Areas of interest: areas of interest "Sport and cultural"
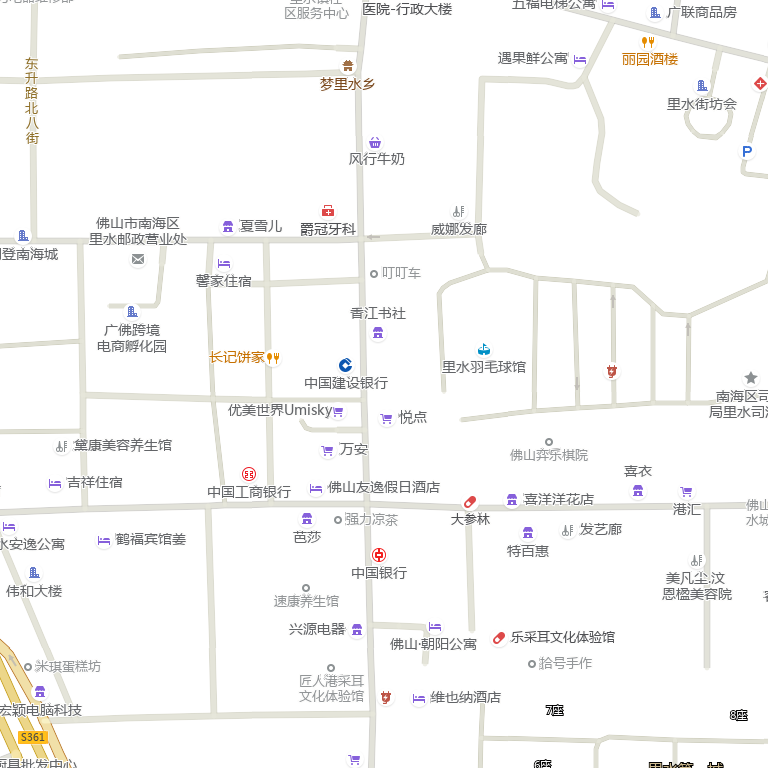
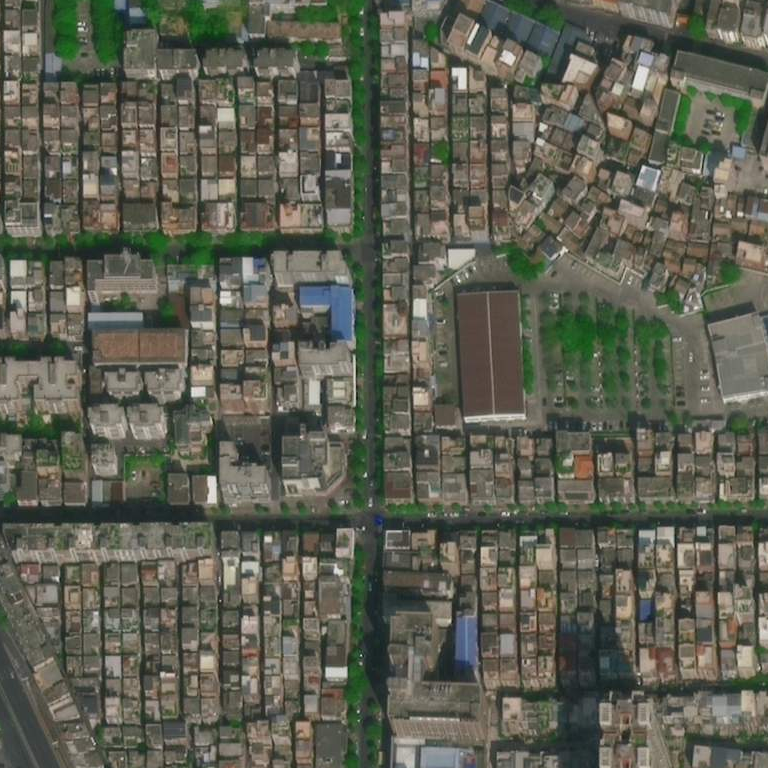